Question: I have the following folder structure. I added mvc annotation and resources path but when I try call the resources in 'home.jsp' like '<img src= "/resources/images/spitter_avatar.png" />', it can't find anything.

'''
<mvc:annotation-driven/>
<mvc:resources mapping="/resources/**" location="/resources/" />
'''
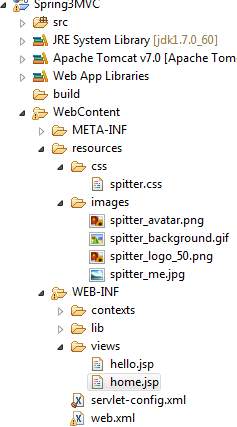
Answer: '''
<img src= "resources/images/spitter_avatar.png" />
'''
try above remove "/" before resources